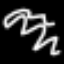
Label: squiggle